Lunar surface albedo tile
Center latitude: -3.566
Center longitude: 3.573
Resolution (meters per pixel, mean): 210.45
Tile area (km^2): 46441.03
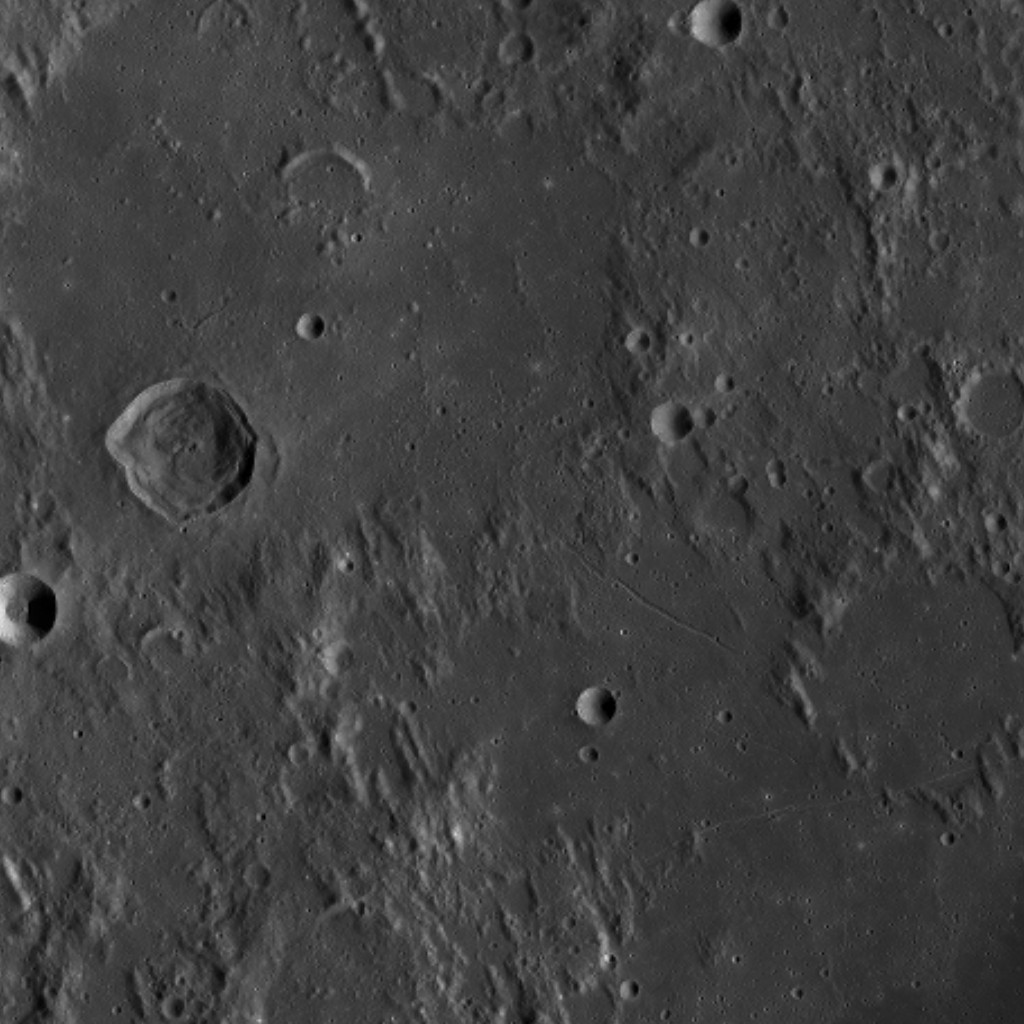